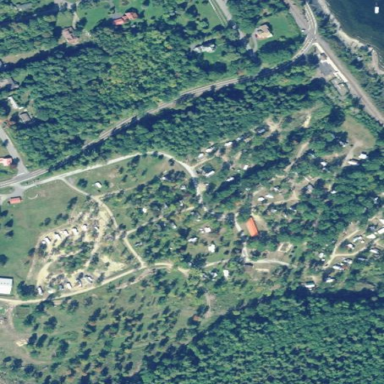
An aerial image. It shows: Campsite designated for tourism.